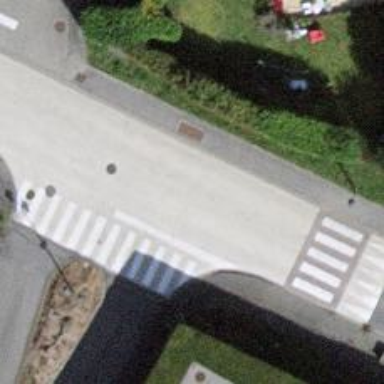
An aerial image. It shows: Tertiary road with asphalt surface and traffic calming table.